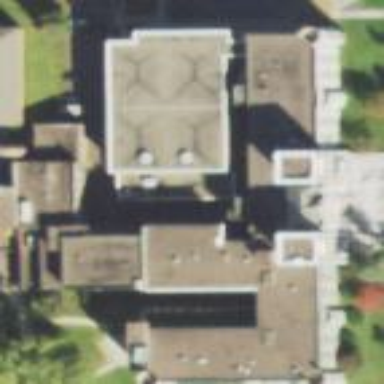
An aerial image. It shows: College building.